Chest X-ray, PA view. Patient: 44 years old, sex F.
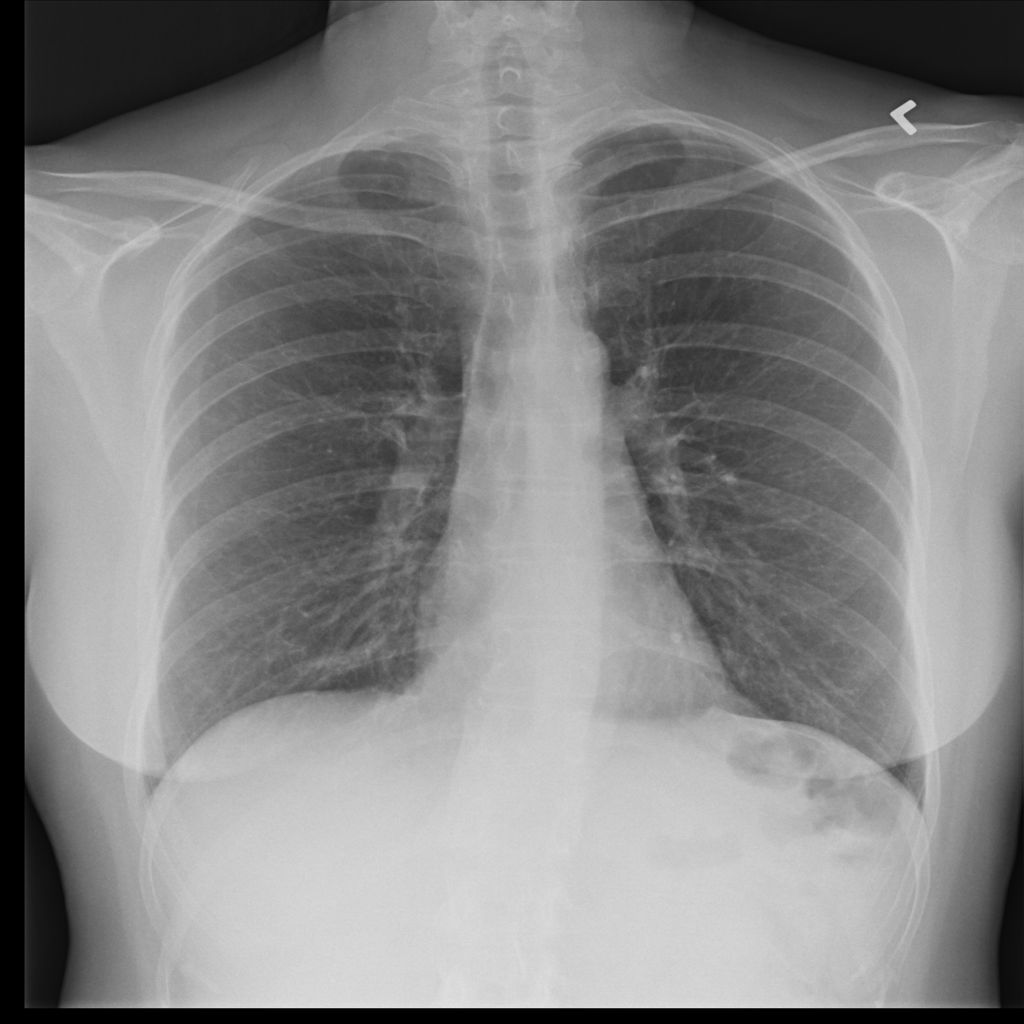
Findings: No Finding